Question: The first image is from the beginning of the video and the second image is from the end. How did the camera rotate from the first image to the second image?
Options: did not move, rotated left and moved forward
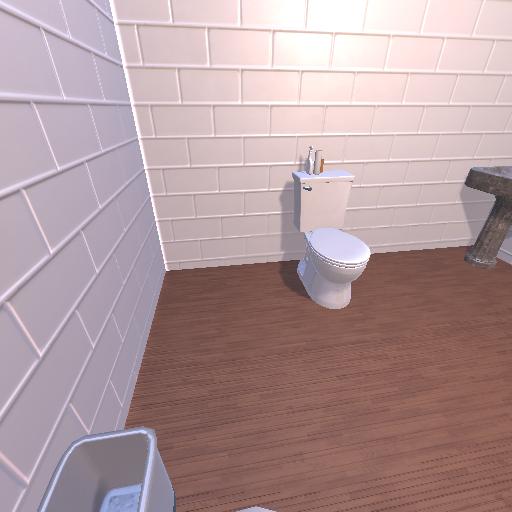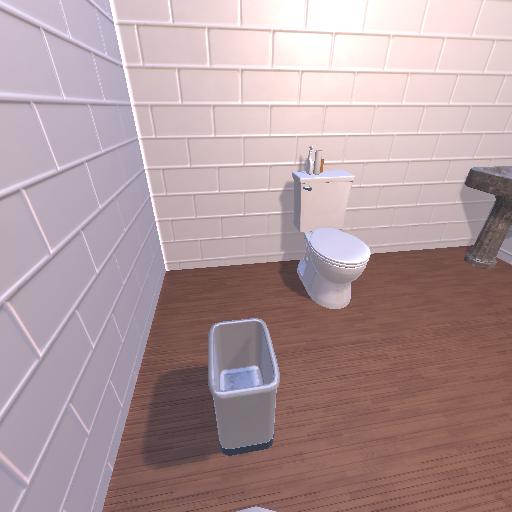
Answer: did not move